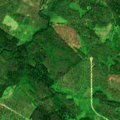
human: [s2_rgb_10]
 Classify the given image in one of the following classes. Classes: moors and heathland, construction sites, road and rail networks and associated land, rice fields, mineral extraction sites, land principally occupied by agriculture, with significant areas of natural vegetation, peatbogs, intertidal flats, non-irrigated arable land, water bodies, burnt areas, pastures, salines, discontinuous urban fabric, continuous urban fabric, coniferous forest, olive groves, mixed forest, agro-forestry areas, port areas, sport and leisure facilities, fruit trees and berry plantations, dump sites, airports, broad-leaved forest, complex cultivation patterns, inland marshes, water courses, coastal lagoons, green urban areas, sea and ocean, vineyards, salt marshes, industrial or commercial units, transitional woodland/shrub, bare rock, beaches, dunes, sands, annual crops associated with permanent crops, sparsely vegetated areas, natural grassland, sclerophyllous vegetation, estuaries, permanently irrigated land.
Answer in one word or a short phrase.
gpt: coniferous forest, mixed forest